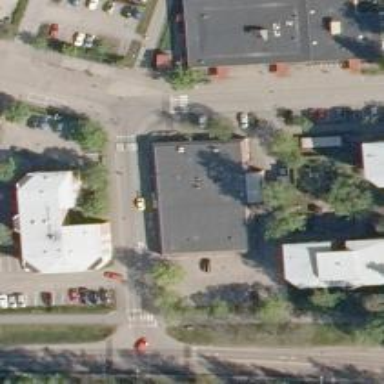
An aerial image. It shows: Convenience shop.